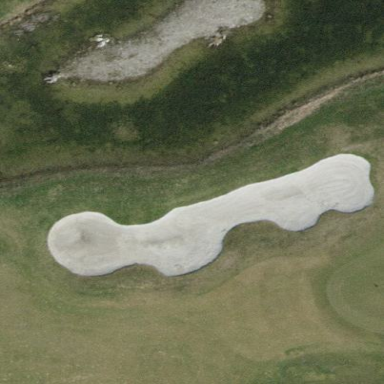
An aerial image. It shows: Sandy area is golf bunker.